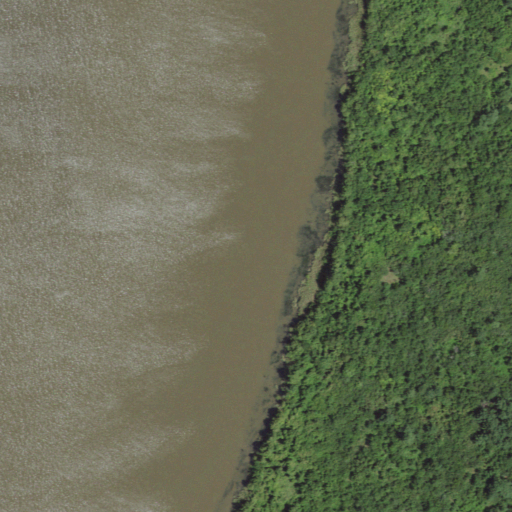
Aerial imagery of island in Louisiana named Cutoff Island containing open water, mixed forest, pasture, evergreen forest, shrub, and herbaceous wetlands